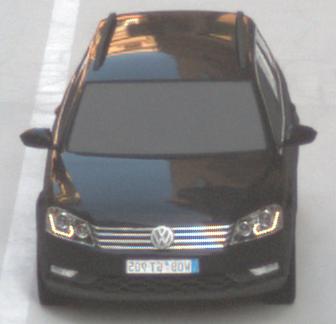
Make: VW
Model: Passat Alltrack 1.8 TSI
Detailed model: Passat (B7) Alltrack
Model produced from: 2012/03
Model produced until: 2013/06
Doors: 5
Color: black
Road condition: dry road
Daytime: morning or afternoon
Contrast: medium contrast